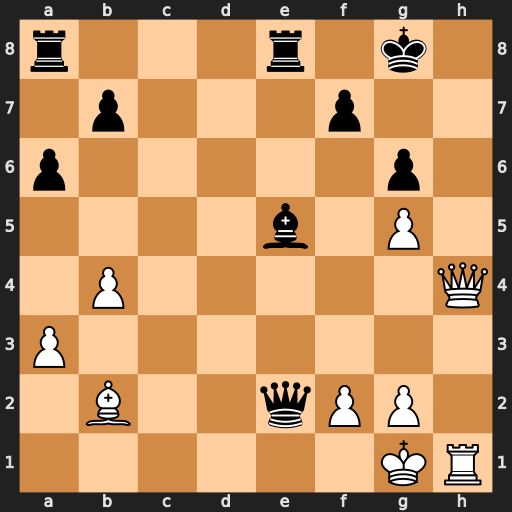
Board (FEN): r3r1k1/1p3p2/p5p1/4b1P1/1P5Q/P7/1B2qPP1/6KR
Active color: w
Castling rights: -
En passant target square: -
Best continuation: Qh8+ Bxh8 Rxh8#